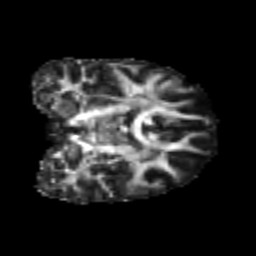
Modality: FA
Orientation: coronal
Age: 21
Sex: female
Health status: healthy
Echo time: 0.074 s